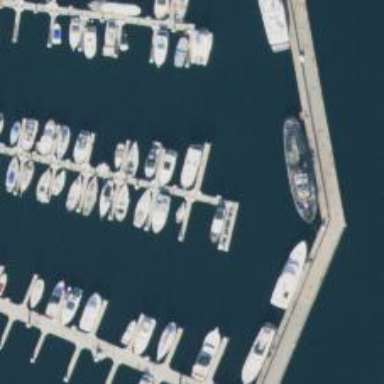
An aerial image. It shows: Pier with mooring facilities.